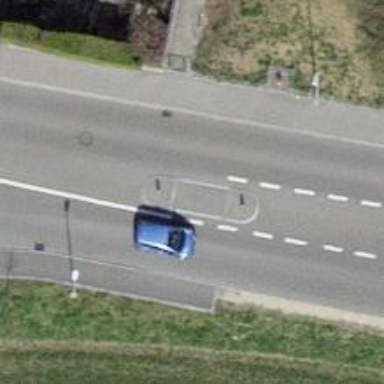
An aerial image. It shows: Secondary road.